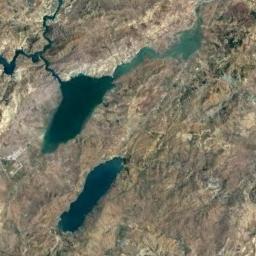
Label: lake